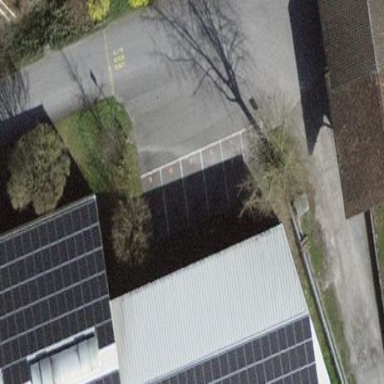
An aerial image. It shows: Street-side parking near park and ride for trains.